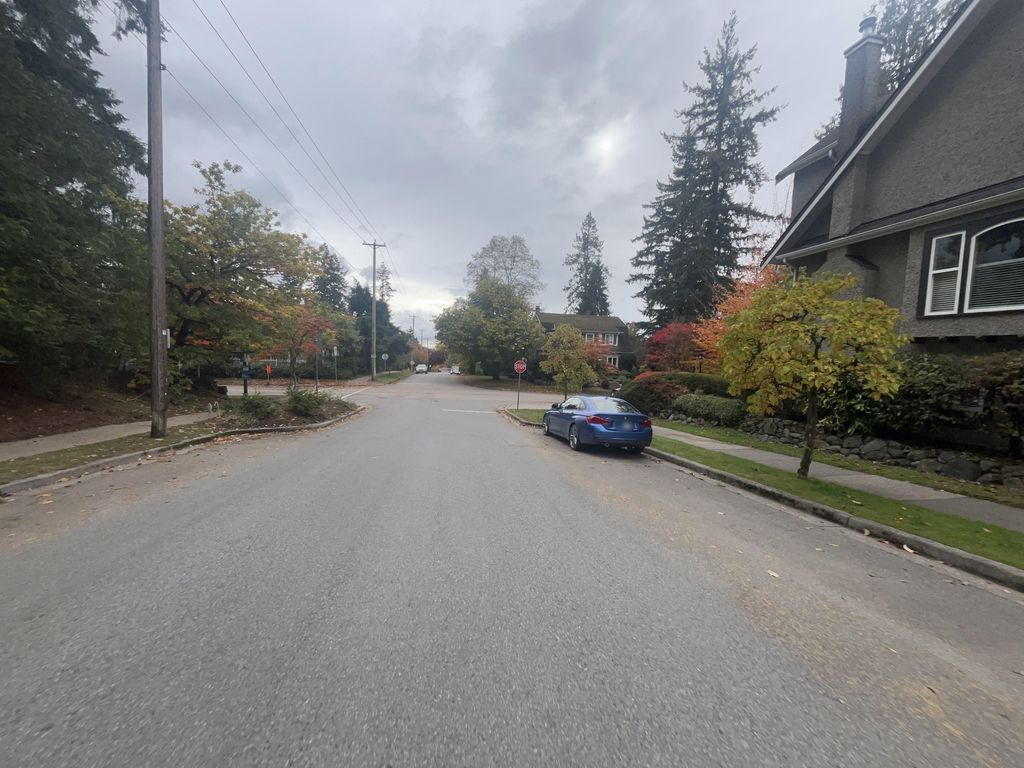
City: vancouver